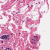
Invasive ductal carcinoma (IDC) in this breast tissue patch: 0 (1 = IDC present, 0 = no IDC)